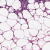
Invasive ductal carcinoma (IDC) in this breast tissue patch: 0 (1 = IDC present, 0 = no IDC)